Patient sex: M
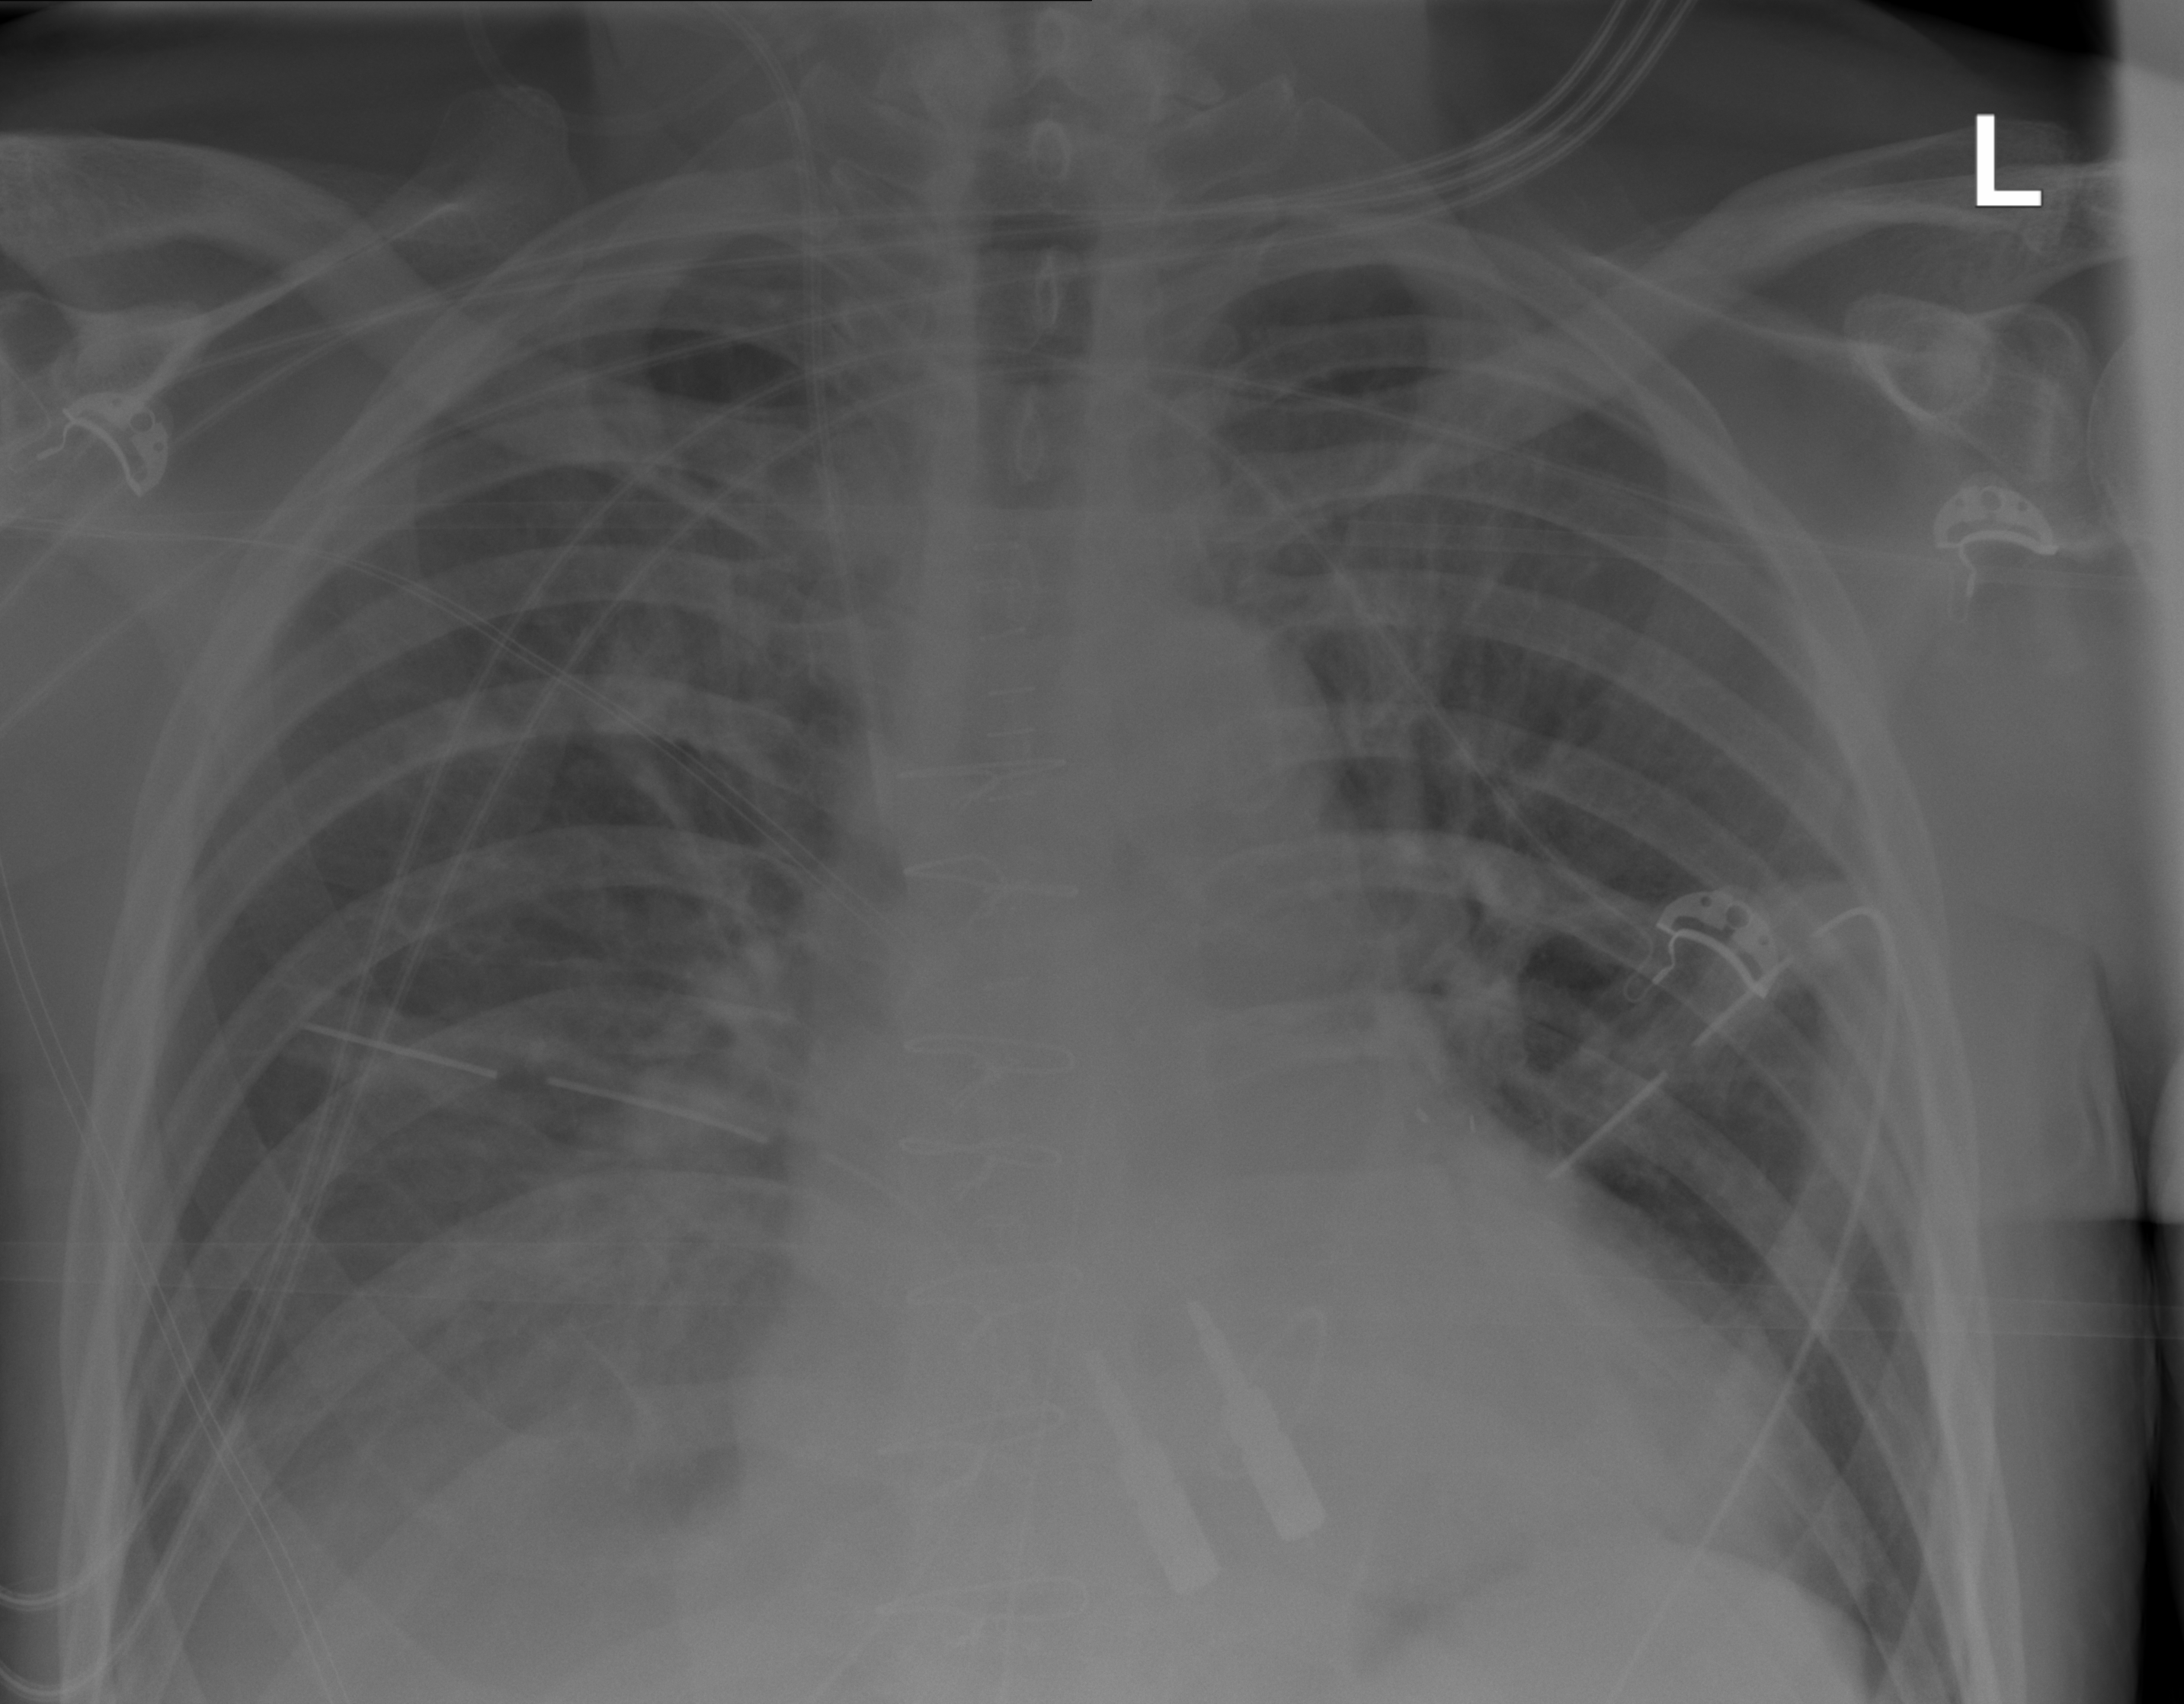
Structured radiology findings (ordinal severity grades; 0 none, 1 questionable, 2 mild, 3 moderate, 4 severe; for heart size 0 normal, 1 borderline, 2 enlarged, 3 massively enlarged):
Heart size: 2
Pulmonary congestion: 2
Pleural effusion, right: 3
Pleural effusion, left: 0
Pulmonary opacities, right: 0
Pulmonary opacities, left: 0
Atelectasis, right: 2
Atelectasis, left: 0